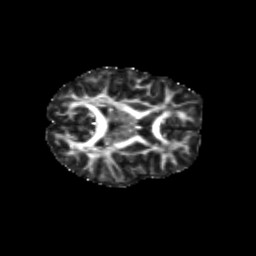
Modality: FA
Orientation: axial
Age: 11
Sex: female
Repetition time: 9.512 s
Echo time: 0.089 s